Question: I'm now testing backbone stickit for two-way data binding. Is there a way to revert the changes, for example, while editing a model data through a form, the user press the cancel button, as in the pic below

It seems the model was changed on the fly as we type in the form. What I want is when the user press the cancel button, the model will revert to its original value.
I read about updateModel which need a true value to confirm the model update. However how can my edit-view [cancel-event] trigger a to the , so that the model will not be updated with the textfield value.
Do I need something like a global variable?
'''
//global variable
var updateModelTitle = true;
//backbone stickit bindings
bindings: {
'#title': {
observe: 'title',
updateModel: 'confirmUpdate'
}
},
confirmUpdate: function(val, event, options) {
return updateModelTitle;
}
//cancel button event click event
updateModelTitle = false;
'''
Thanks in advance for any help.
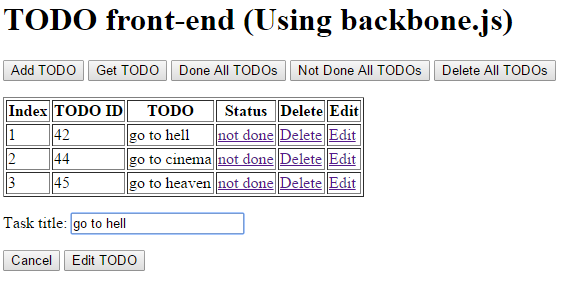
Answer: Try Backbone.Stickit's sister project: <URL>